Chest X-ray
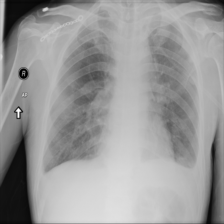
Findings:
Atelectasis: negative
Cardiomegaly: negative
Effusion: negative
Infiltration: negative
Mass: negative
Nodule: negative
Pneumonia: negative
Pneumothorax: negative
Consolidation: negative
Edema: negative
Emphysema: negative
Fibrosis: negative
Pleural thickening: negative
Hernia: negative